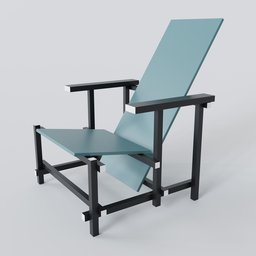
Label: furniture